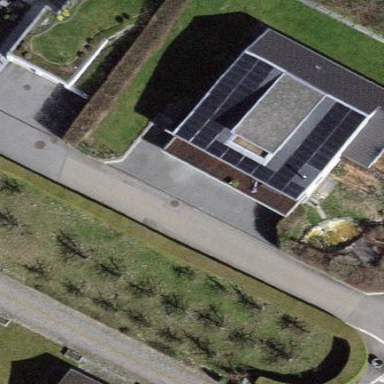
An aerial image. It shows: Simple house.